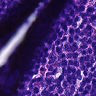
Metastatic tissue present: no